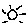
Label: sun